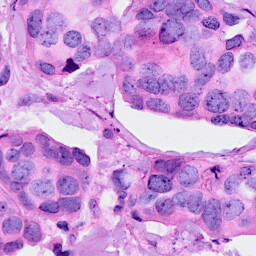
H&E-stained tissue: Breast